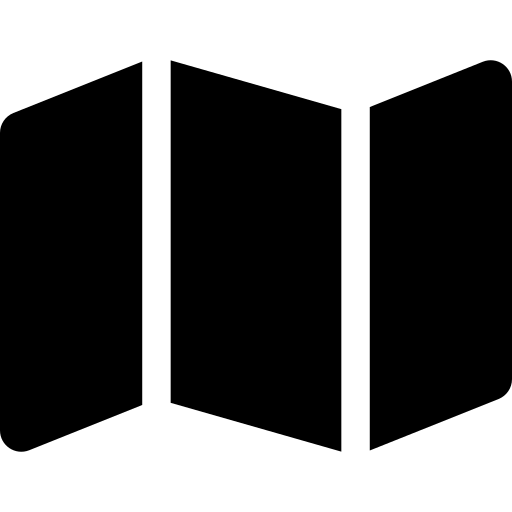
Tags: icon, FontAwesome, fa-icon, solid, map